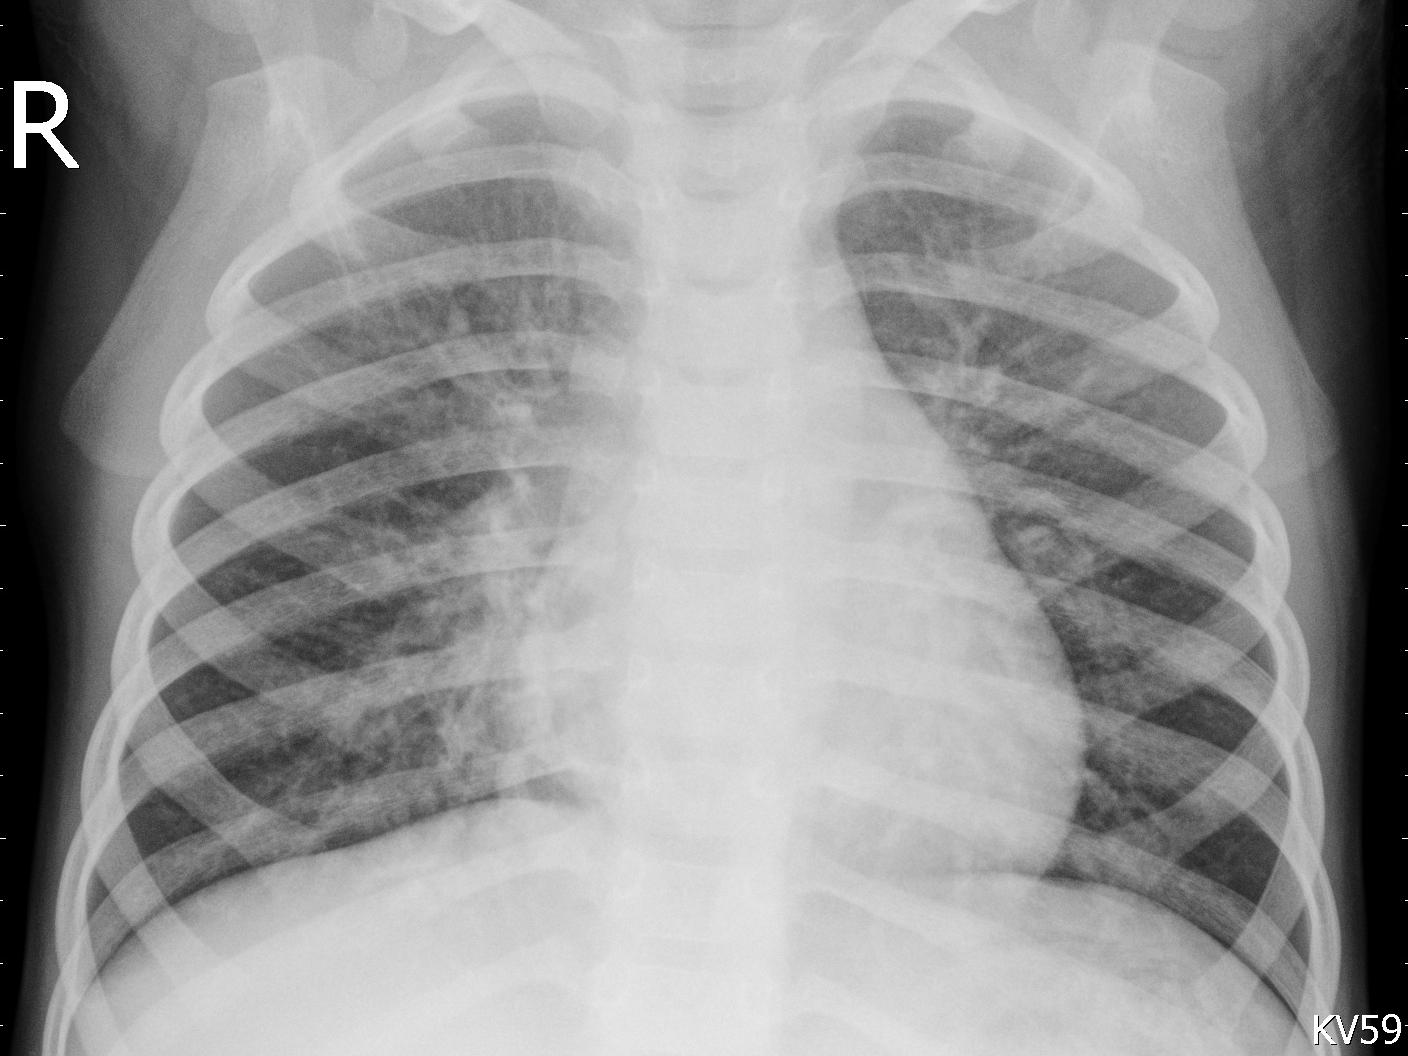
Diagnosis: PNEUMONIA